Interaction volume radius: 10 \u00c5
Interaction volume height: 20 \u00c5
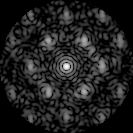
Disorder parameter: 0.5699